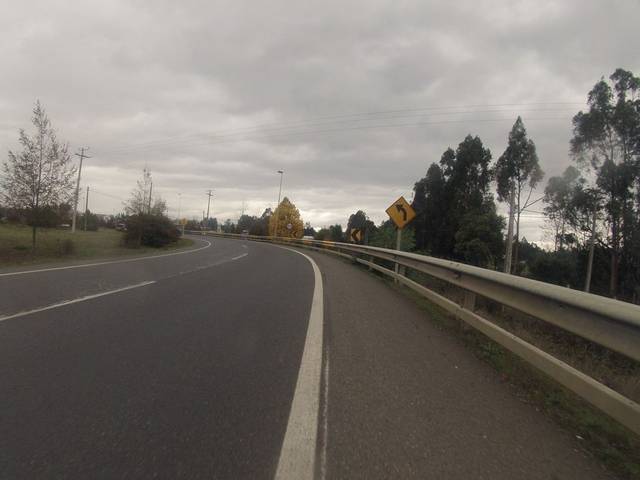
Region: Chile
Coordinates: -38.785, -72.612